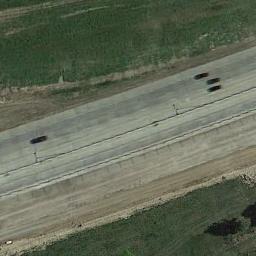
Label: freeway